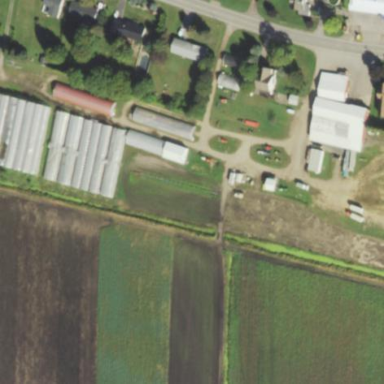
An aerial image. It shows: Farmyard area.